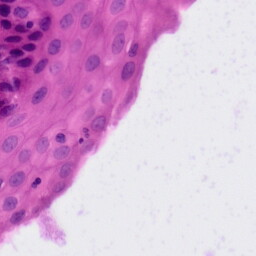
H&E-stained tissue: Tonsil